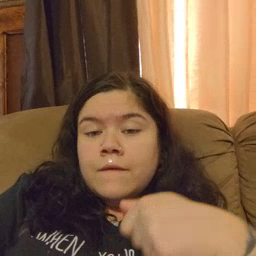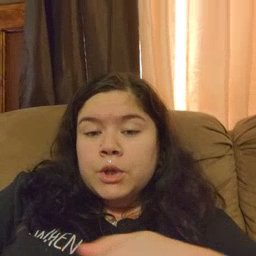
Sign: vacuum